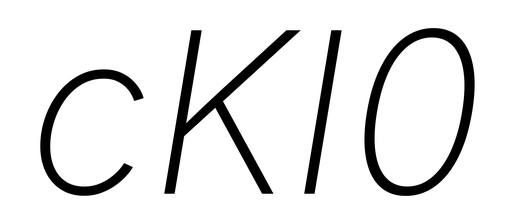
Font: Inter-Italic_ExtraLight_Italic